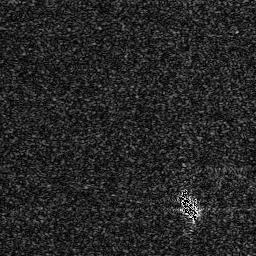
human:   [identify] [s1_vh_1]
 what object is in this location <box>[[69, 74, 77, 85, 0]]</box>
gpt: <ref>1 medium ship at the bottom right</ref>